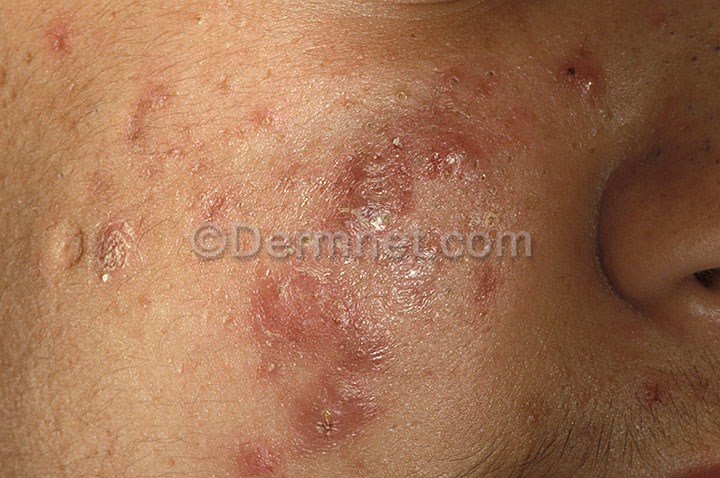
Disease: Acne and Rosacea Photos